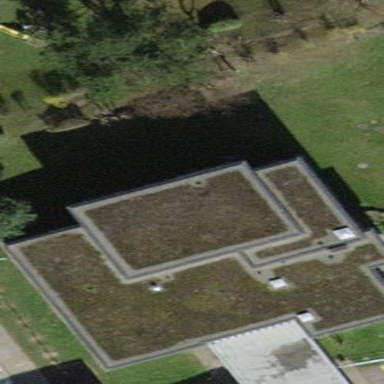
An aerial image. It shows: School building.